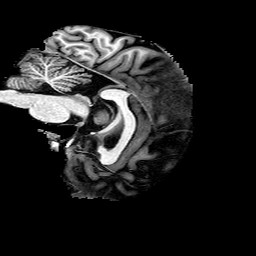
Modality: T1w
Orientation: sagittal
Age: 23
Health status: healthy
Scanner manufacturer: philips
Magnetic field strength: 3 T
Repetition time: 0.007878 s
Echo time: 0.003614 s